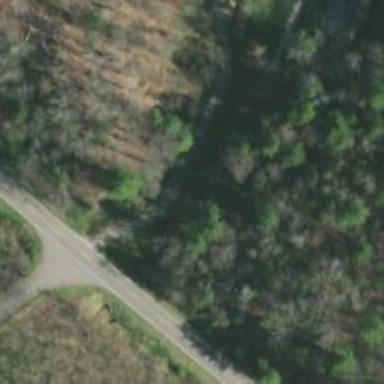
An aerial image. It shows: Culvert tunnel.